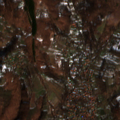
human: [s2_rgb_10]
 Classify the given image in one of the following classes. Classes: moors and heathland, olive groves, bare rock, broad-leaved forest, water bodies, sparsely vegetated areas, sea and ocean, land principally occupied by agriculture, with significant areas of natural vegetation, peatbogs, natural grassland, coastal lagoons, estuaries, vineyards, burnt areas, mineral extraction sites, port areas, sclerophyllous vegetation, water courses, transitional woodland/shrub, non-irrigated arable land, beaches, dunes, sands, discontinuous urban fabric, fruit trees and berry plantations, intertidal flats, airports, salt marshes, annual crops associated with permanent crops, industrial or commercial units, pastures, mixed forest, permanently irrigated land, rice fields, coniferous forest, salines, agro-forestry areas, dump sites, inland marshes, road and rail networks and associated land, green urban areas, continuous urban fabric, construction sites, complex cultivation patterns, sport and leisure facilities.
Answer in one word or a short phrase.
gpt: discontinuous urban fabric, complex cultivation patterns, land principally occupied by agriculture, with significant areas of natural vegetation, broad-leaved forest